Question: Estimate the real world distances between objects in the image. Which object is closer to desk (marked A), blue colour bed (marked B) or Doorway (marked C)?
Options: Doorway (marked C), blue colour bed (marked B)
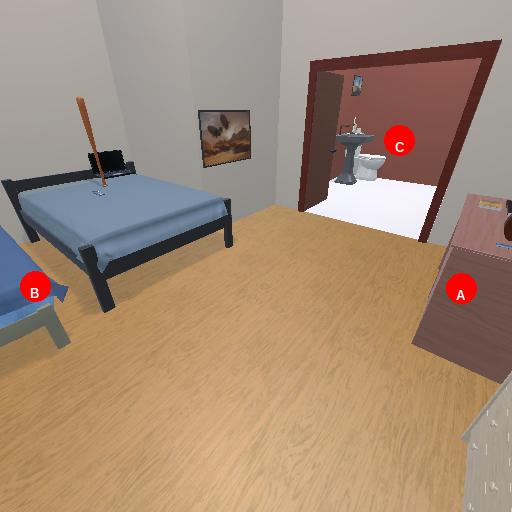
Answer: Doorway (marked C)